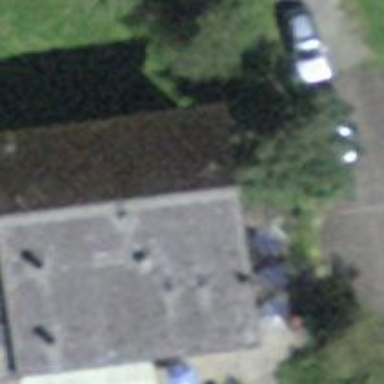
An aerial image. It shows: Restaurant.